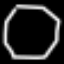
Label: octagon